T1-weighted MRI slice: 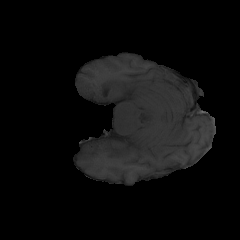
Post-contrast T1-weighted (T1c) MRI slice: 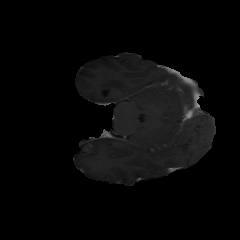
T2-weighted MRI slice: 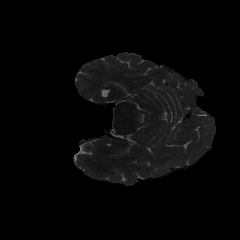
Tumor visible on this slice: yes